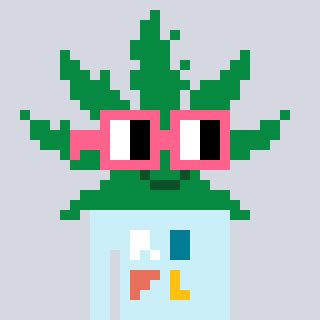
a pixel art character with square pink glasses, a weed-shaped head and a cold-colored body on a cool background